Aerial crown-view tile of a tropical tree (Barro Colorado Island, Panama), acquired 20240918:
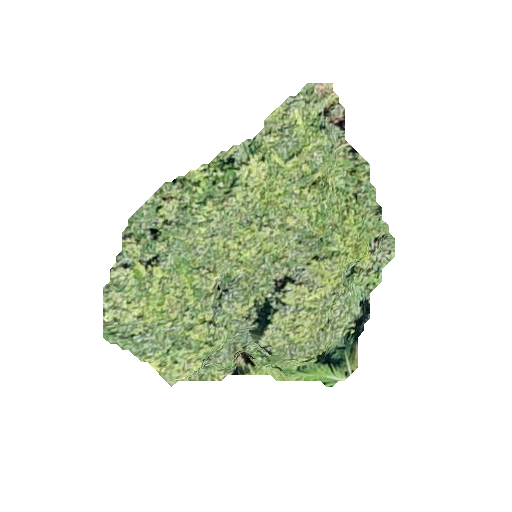
Species: Luehea seemannii
GBIF accepted scientific name: Luehea seemannii
Crown area: 91.783 m²